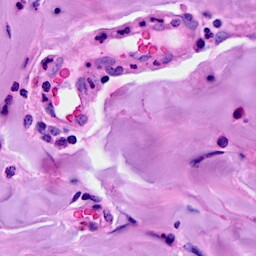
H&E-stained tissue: Breast